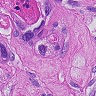
Metastatic tissue present: yes